Question: I am trying to build a recursive tree using a function and data from a MySQL. However, the results are not as expected.
'''
function buildTree($root, $next = array())
{
// Sanitize input
$root = (int) $root;
// Do query
$query = "SELECT CID, Item, Parent FROM betyg_category WHERE Status = '1' AND Parent = '{$root}'";
$result = mysql_query($query) or die ('Database Error (' . mysql_errno() . ') ' . mysql_error());
// Loop results
while ($row = mysql_fetch_assoc($result))
{
$next[$row['CID']] = array (
'CID' => $row['CID'],
'Item' => $row['Item'],
'Parent' => $row['Parent'],
'Children' => buildTree($row['CID'], $next)
);
}
// Free mysql result resource
mysql_free_result($result);
// Return new array
return $next;
}
$testTree = buildTree(0);
echo "<xmp>".print_r($testTree, true)."</xmp>";
'''

'''
Array
(
[1] => Array
(
[CID] => 1
[Item] => Litteratur
[Parent] => 0
[Children] => Array
(
[2] => Integration av kallorna
[3] => Belysning av egna resultat
[4] => Referenser
)
)
and so forth..
)
'''
That is to say, for each parent => produce children, then move on to next parent, etc. Thank you in advance for any advice.
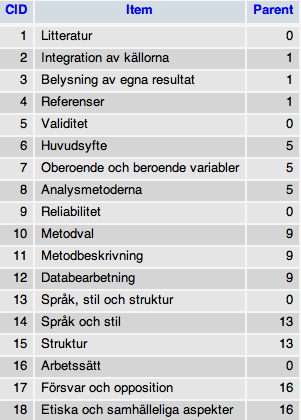
Answer: You do not need recursion here. In fact, it will be very inefficent since you end up with a SELECT N+1 issue. Just order the result set by parent:
'''
$query = "SELECT CID, Item, Parent FROM betyg_category WHERE Status = '1' ORDER BY Parent";
$result = mysql_query($query);
$tree = array();
while($row = mysql_fetch_assoc($result)) {
if($row['Parent'] == 0) {
$row['Children'] = array();
$tree[$row['CID']] = $row;
} else {
$tree[$row['Parent']]['Children'][] = $row;
}
}
'''
This will produce the following:
'''
Array
(
[1] => Array
(
[CID] => 1
[Item] => Litteratur
[Parent] => 0
[Children] => Array
(
[0] => Array
(
[CID] => 2
[Item] => Integration av kallorna
[Parent] => 1
)
[1] => Array
(
[CID] => 3
[Item] => Belysning
[Parent] => 1
)
[2] => Array
(
[CID] => 4
[Item] => Referenser
[Parent] => 1
)
)
)
[5] => Array
(
[CID] => 5
[Item] => Validitet
[Parent] => 0
[Children] => Array
(
[0] => Array
(
[CID] => 6
[Item] => Huvudsyfte
[Parent] => 5
)
)
)
)
'''
If you only want the name of each children, change, use '$tree[$row['Parent']]['Children'][] = $row['Item']'; instead.